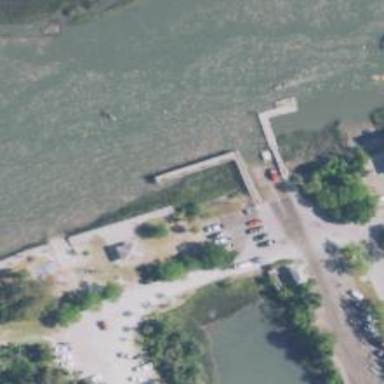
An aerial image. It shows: Slipway on leisure land.